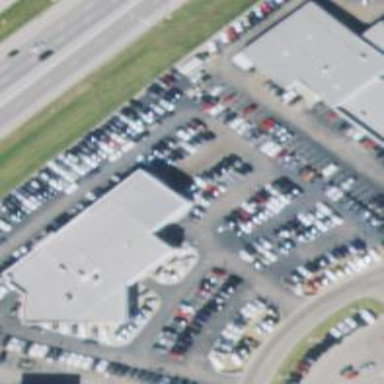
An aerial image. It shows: Car shop building.